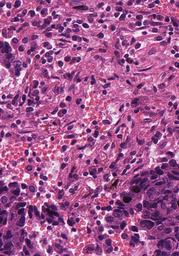
Tumor epithelial tissue: yes
Tumor-associated stroma tissue: yes
Normal tissue: no